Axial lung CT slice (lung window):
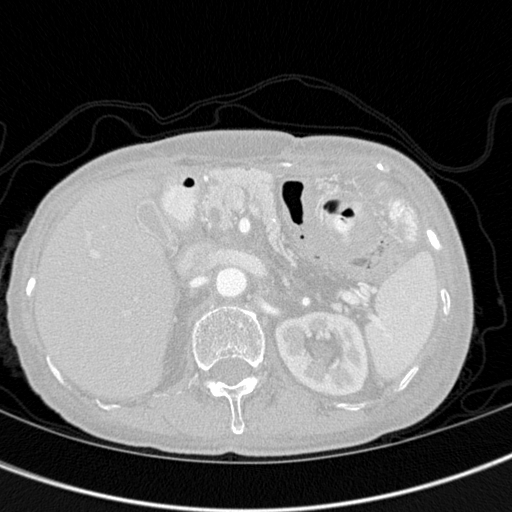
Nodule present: no